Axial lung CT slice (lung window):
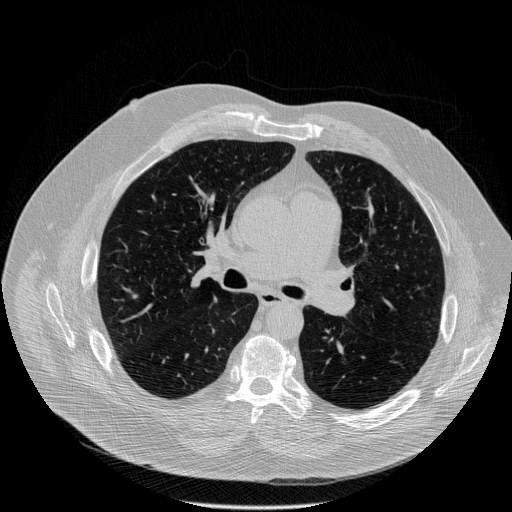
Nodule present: no